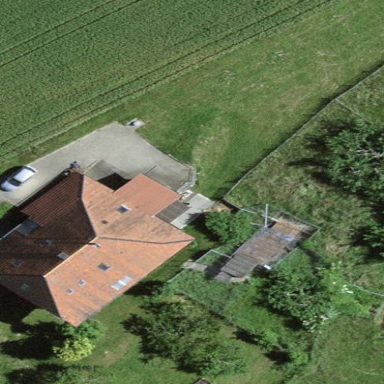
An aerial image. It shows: Farm building.